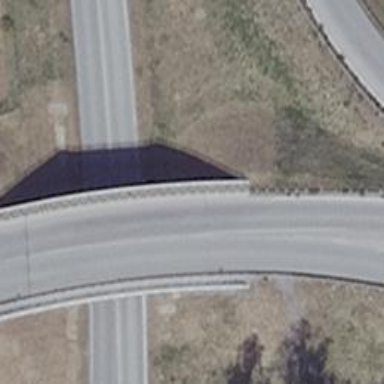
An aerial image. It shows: Bridge with asphalt surface carrying motorway trunk link.